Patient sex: M
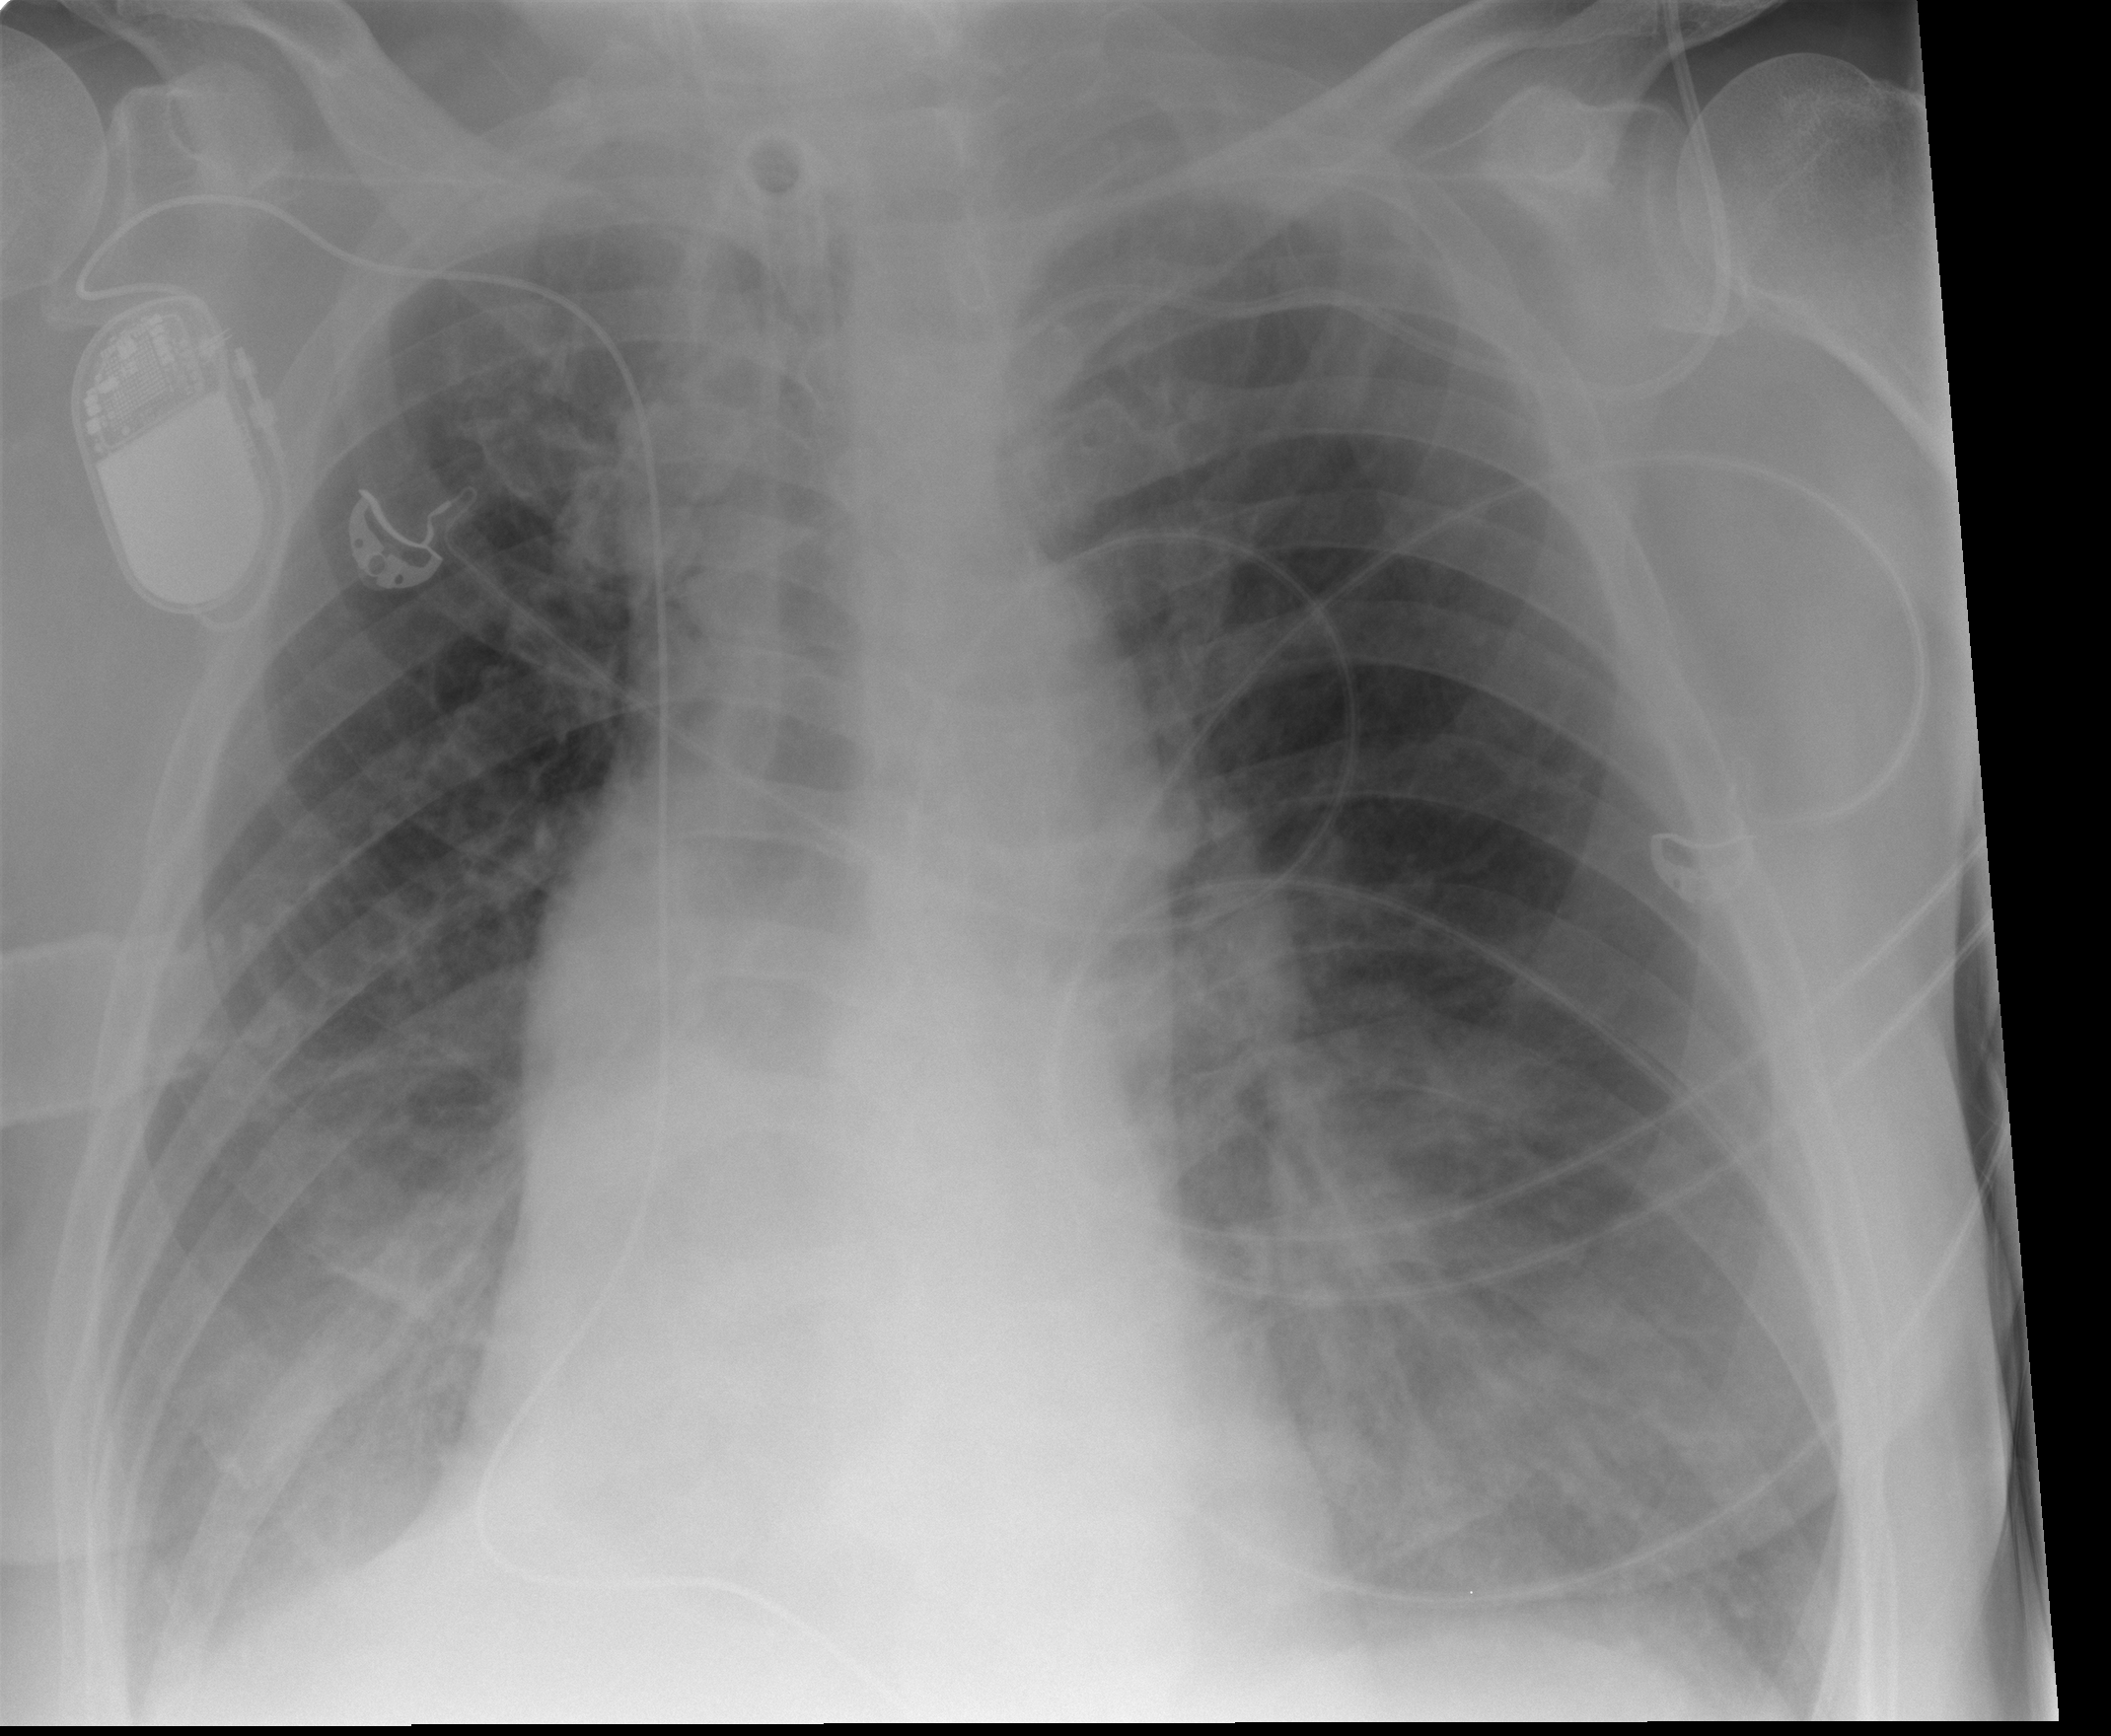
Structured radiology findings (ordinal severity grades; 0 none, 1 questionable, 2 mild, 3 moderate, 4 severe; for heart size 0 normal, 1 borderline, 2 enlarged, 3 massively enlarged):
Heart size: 0
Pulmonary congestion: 1
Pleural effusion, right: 2
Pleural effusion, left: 2
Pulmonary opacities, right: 0
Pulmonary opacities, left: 0
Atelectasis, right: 2
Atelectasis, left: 2